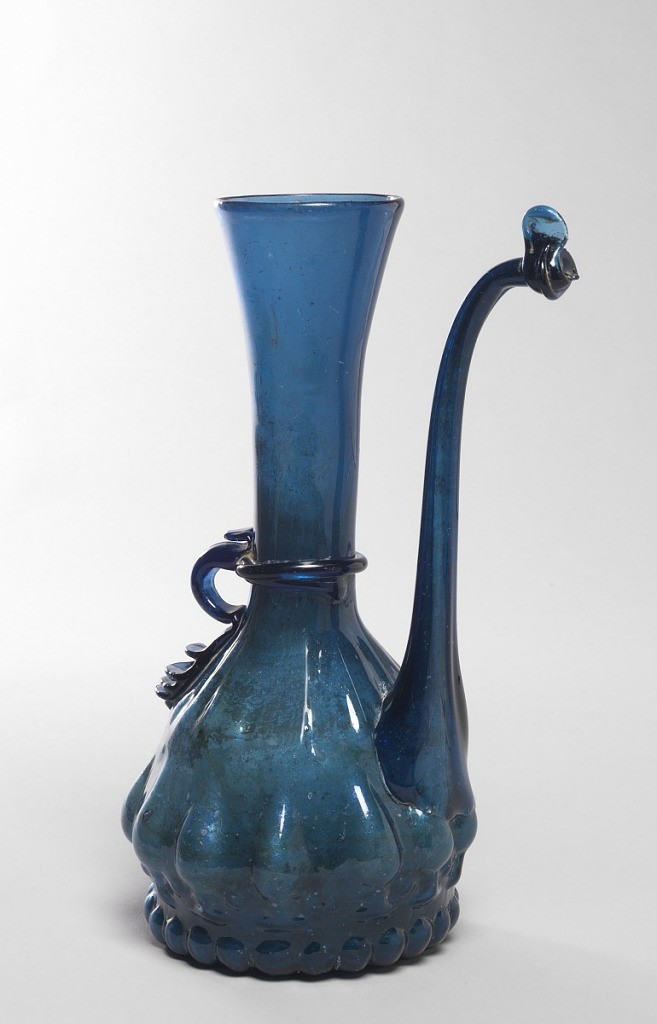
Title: Ewer
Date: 17th–18th century
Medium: Glass
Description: Blue glass vessel with long flaring neck and slightly pear shaped body with tear drop shaped relief along base and long upturned spout; handle of applied glass.